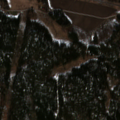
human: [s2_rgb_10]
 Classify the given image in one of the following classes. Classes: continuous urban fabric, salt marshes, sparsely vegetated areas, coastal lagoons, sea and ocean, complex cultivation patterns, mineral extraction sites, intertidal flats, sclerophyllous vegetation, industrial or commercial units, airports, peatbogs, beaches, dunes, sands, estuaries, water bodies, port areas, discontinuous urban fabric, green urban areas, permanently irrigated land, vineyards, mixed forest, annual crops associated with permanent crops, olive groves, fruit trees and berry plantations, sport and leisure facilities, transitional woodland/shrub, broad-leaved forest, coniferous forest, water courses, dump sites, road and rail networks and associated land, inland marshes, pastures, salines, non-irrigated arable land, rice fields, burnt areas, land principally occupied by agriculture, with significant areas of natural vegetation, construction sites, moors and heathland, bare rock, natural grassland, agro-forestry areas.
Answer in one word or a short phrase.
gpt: discontinuous urban fabric, land principally occupied by agriculture, with significant areas of natural vegetation, coniferous forest, mixed forest